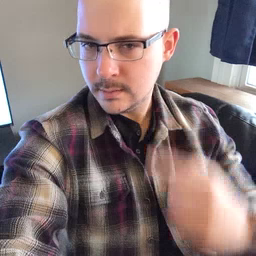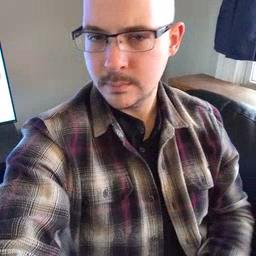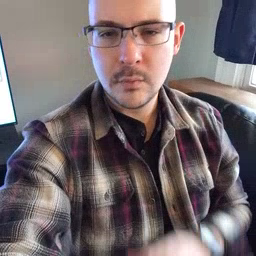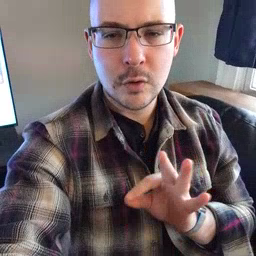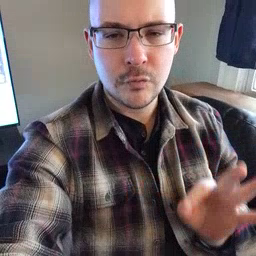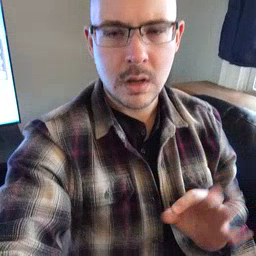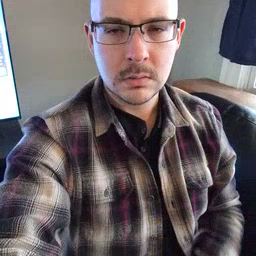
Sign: frenchfries